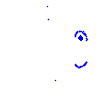
Particle: electron